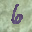
Label: 6